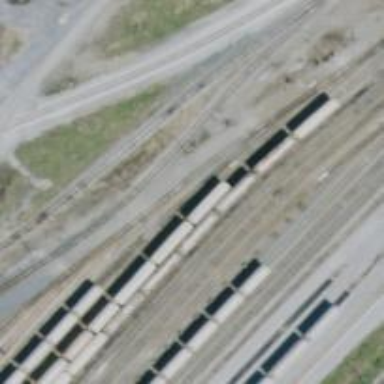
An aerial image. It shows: Railway siding with rails.